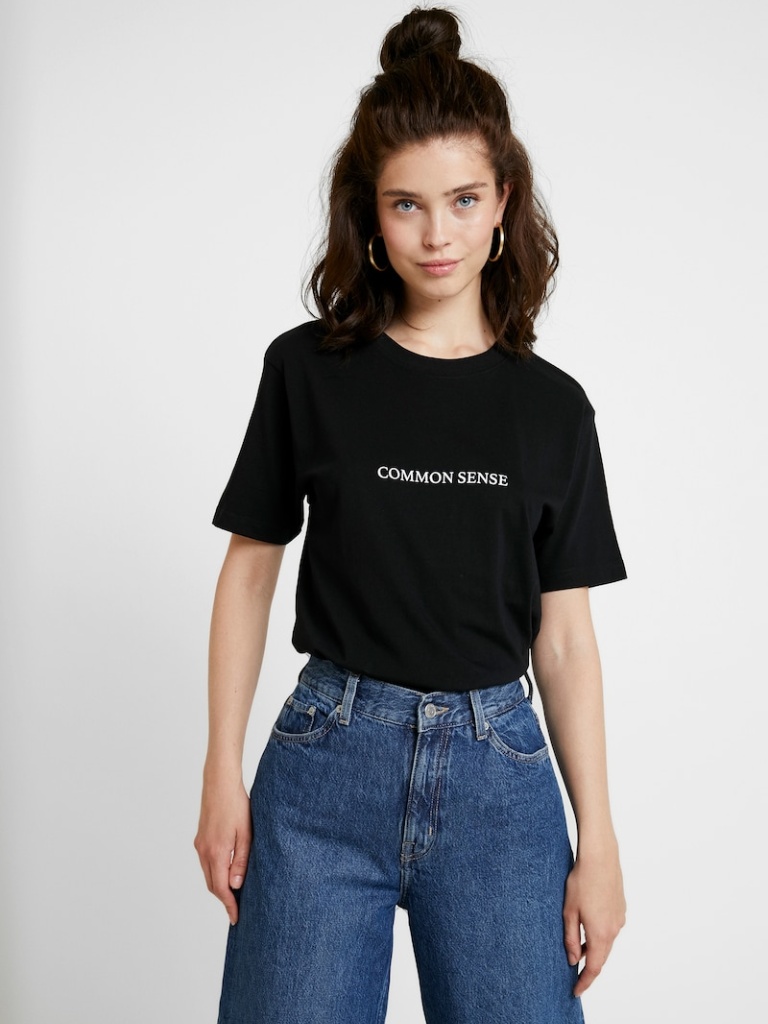
cotton relaxed short sleeve hip length Fully Tucked in crew t-shirt